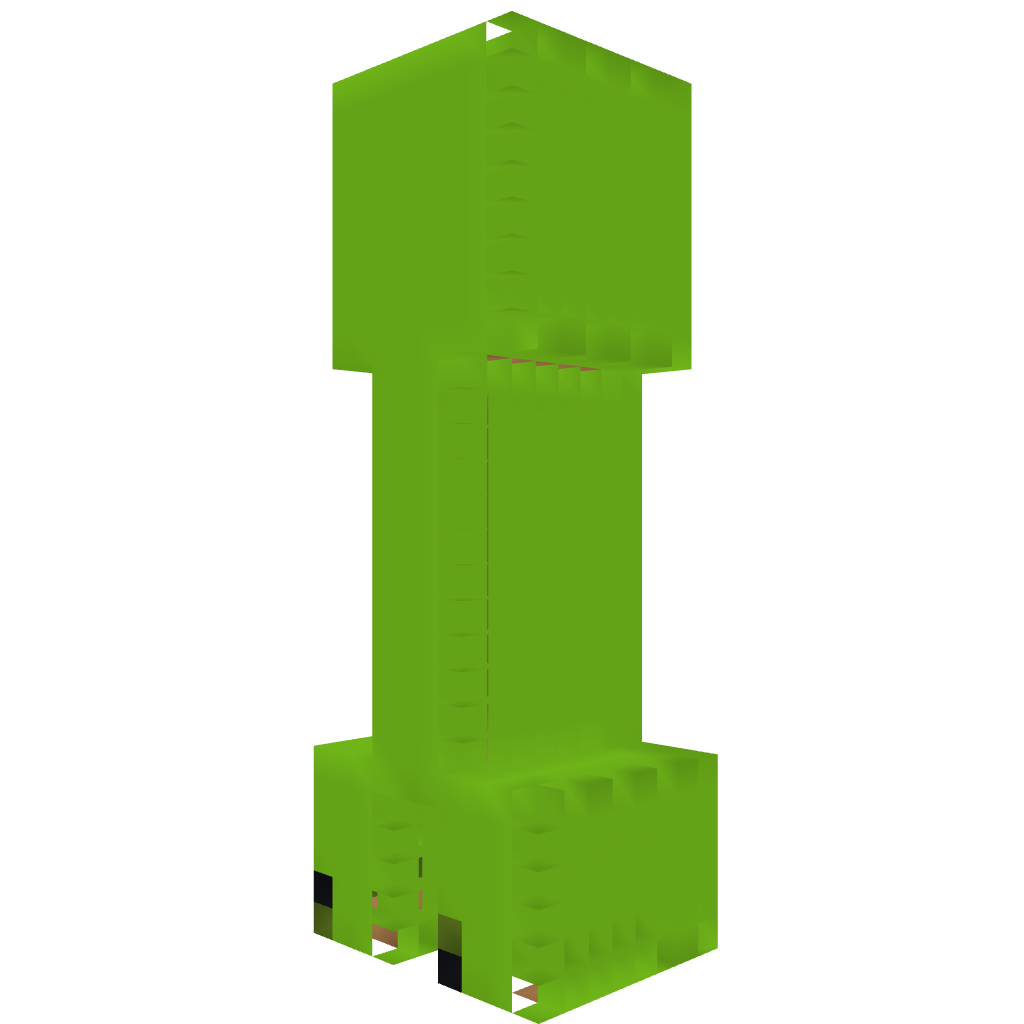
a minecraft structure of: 3D Creeper